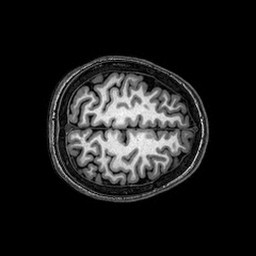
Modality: T1w
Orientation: axial
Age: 21
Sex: female